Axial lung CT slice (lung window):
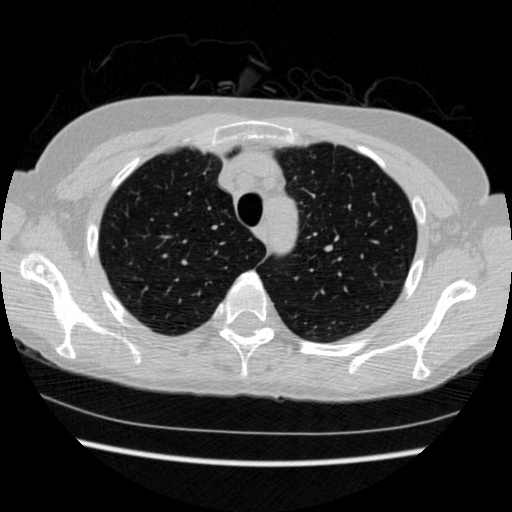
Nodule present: no